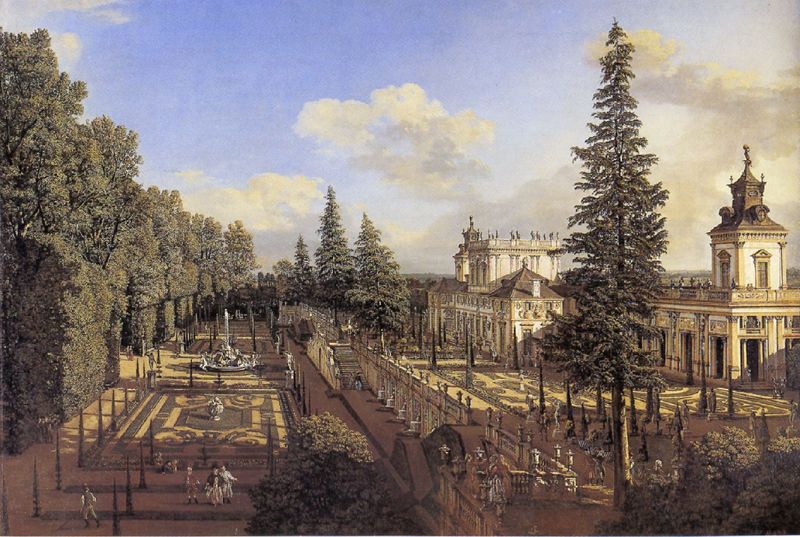
Titel: Schloss Wilanów von der Gartenseite in Richtung Südwesten
Künstler: Canaletto
Standort: Warschau, Königsschloß (EU - PL)
Schlagwörter: baum, gemälde, himmel, bäume, menschen, zeichnung, dach, haus, park, schloss, wolke, barock, öl, wege, klassizismus, renaissance, wald, brunnen, garten, treppe, stufen, gemalt, palast, balustrade, tanne, statuen, beet, alle, wien, labyrinth, schönbrunn, belvedere, lustgarten, schlossgarten, wandeln, prunkschloss, schönbronn, formschnitt